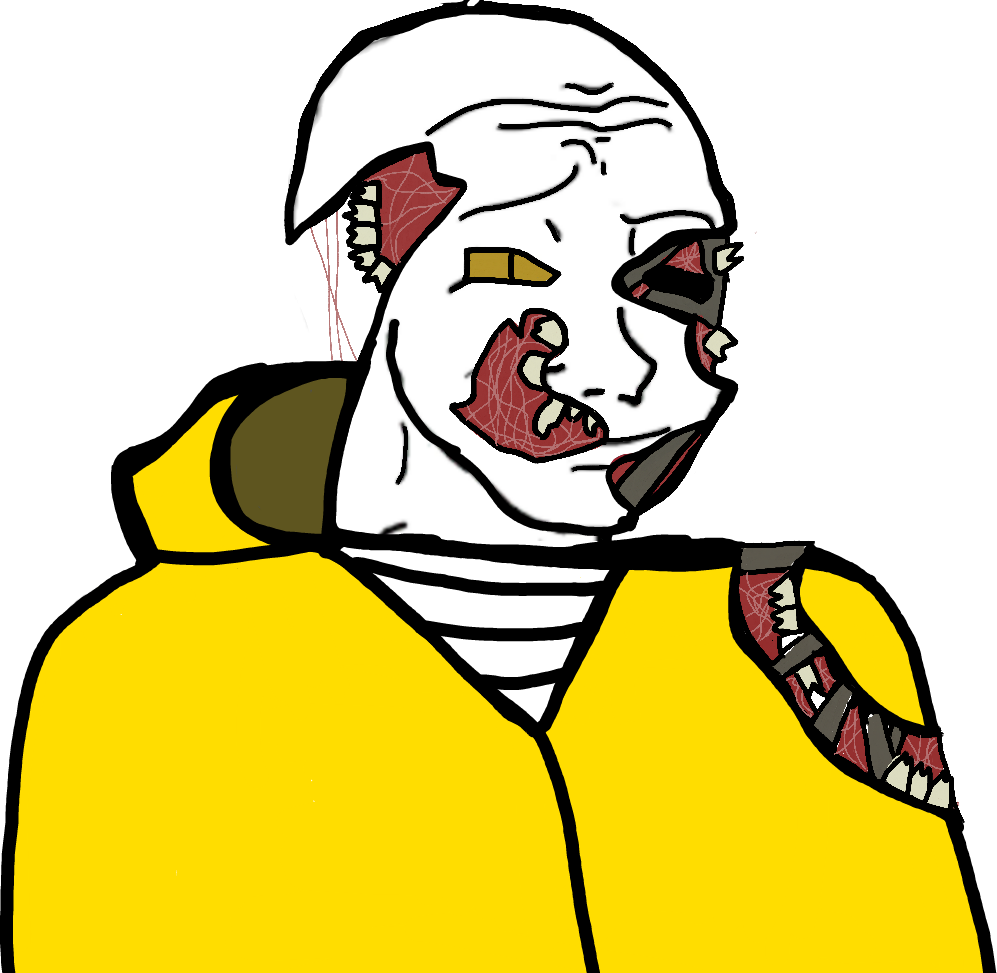
Label: 5_Smugjak